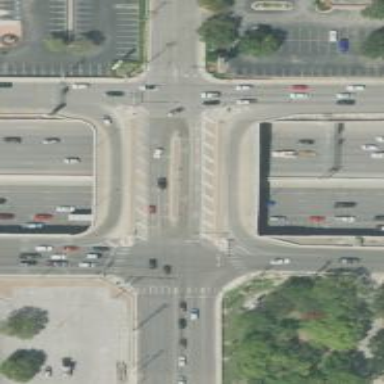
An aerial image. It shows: Secondary link road crossing over bridge.